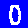
Digit: 0